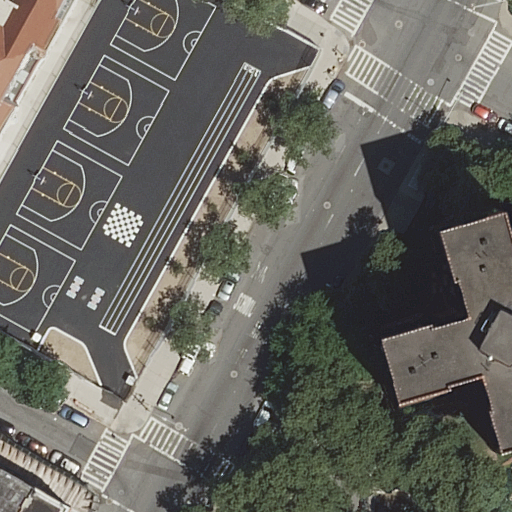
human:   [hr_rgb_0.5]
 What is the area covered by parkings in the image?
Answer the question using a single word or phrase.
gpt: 167m2

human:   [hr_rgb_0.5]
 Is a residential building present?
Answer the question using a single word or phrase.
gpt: yes

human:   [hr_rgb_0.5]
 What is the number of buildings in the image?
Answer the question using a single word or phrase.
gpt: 4

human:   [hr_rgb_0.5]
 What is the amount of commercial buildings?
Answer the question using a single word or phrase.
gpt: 0

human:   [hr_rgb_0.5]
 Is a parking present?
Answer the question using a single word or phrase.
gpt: yes

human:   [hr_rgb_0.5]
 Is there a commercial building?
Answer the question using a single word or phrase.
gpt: no

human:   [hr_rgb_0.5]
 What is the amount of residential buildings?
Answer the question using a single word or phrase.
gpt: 3

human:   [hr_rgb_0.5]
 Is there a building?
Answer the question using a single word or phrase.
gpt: yes

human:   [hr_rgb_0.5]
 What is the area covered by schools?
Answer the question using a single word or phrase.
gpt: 3045m2

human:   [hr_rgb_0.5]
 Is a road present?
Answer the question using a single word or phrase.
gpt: yes

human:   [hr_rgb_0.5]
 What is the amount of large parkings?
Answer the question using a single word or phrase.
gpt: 0

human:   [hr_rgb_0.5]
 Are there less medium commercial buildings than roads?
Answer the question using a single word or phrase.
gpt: yes

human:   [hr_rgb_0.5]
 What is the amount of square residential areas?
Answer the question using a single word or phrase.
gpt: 0

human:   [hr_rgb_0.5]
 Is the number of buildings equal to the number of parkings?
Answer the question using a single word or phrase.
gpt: no

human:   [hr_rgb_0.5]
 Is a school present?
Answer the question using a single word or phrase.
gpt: yes

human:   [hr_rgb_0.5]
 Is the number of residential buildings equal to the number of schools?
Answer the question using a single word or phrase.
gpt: no

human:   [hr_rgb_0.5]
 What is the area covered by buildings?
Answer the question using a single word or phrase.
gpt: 2268m2

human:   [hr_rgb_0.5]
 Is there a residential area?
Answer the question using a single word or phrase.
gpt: yes

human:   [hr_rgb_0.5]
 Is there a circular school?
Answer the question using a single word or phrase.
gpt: no

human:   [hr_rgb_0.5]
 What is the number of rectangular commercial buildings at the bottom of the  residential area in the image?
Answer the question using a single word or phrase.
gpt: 0

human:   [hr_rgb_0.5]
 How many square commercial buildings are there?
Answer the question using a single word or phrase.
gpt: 0

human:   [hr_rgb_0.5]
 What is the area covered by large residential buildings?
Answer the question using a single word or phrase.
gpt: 0m2

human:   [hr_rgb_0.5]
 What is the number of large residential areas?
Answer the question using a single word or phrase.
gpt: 1

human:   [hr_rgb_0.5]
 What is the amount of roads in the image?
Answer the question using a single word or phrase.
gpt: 17

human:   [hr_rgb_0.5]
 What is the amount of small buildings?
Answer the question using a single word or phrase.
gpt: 2

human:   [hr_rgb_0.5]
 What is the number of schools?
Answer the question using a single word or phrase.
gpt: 1

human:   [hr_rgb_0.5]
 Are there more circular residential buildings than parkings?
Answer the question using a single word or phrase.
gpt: no

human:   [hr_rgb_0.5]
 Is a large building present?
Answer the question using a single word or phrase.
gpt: yes

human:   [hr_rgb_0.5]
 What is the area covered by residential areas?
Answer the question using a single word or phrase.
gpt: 803m2

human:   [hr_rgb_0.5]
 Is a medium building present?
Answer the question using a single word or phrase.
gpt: yes

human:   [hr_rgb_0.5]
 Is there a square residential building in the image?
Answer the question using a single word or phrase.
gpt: no

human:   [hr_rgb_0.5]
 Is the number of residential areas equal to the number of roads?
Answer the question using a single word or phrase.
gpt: no

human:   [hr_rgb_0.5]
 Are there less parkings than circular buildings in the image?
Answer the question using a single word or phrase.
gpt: no

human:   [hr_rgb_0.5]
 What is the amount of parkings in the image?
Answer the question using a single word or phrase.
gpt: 1

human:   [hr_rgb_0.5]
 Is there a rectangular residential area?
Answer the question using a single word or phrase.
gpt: yes

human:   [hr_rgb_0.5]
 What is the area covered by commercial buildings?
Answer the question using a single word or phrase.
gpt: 0m2

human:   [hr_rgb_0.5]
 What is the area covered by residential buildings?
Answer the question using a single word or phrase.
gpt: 519m2

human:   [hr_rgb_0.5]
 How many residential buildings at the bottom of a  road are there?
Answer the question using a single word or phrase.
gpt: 3

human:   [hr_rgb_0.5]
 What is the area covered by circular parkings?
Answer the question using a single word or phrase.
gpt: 0m2

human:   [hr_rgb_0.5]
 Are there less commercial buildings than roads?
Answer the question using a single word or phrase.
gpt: yes

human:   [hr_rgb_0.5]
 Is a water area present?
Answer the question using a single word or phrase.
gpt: no

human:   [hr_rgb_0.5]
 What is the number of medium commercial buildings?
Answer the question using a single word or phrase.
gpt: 0

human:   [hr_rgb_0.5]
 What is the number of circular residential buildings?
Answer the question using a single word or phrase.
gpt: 0

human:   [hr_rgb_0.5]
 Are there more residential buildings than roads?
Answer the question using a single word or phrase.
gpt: no

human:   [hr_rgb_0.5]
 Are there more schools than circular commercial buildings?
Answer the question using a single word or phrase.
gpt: yes

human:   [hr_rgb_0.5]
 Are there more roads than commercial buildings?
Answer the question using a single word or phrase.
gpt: yes

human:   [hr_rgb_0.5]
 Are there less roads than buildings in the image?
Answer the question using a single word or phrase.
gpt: no

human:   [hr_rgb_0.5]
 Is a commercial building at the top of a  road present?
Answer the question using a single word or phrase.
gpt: no

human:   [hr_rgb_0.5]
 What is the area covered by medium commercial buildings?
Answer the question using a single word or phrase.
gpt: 0m2

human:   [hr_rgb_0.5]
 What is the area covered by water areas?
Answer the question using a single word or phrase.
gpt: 0m2

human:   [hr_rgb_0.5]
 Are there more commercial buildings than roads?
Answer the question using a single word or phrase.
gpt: no

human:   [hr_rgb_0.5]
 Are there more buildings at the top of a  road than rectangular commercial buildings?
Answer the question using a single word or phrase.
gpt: yes

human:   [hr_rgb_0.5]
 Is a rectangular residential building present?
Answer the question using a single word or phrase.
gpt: yes

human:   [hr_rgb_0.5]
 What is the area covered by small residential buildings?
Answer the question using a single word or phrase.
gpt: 62m2

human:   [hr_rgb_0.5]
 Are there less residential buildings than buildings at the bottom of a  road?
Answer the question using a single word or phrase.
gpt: no

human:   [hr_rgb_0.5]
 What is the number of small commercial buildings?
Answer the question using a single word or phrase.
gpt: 0

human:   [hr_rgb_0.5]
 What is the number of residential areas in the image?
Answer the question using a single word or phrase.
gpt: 1

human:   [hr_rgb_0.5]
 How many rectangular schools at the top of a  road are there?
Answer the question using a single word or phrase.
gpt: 0

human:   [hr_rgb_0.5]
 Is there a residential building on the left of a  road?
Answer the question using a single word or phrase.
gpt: yes

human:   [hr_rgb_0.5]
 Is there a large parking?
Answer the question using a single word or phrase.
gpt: no

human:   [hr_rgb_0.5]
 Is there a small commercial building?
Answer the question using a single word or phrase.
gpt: no

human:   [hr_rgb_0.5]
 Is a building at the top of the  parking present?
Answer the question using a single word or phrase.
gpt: yes

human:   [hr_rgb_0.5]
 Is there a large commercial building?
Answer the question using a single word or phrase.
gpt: no

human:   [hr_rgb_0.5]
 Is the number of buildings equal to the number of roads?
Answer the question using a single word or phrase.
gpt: no